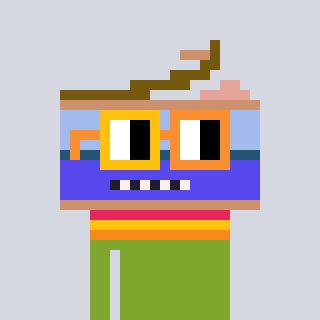
a pixel art character with square yellow and orange glasses, a canned ham-shaped head and a slimegreen-colored body on a cool background